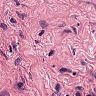
Metastatic tissue present: no